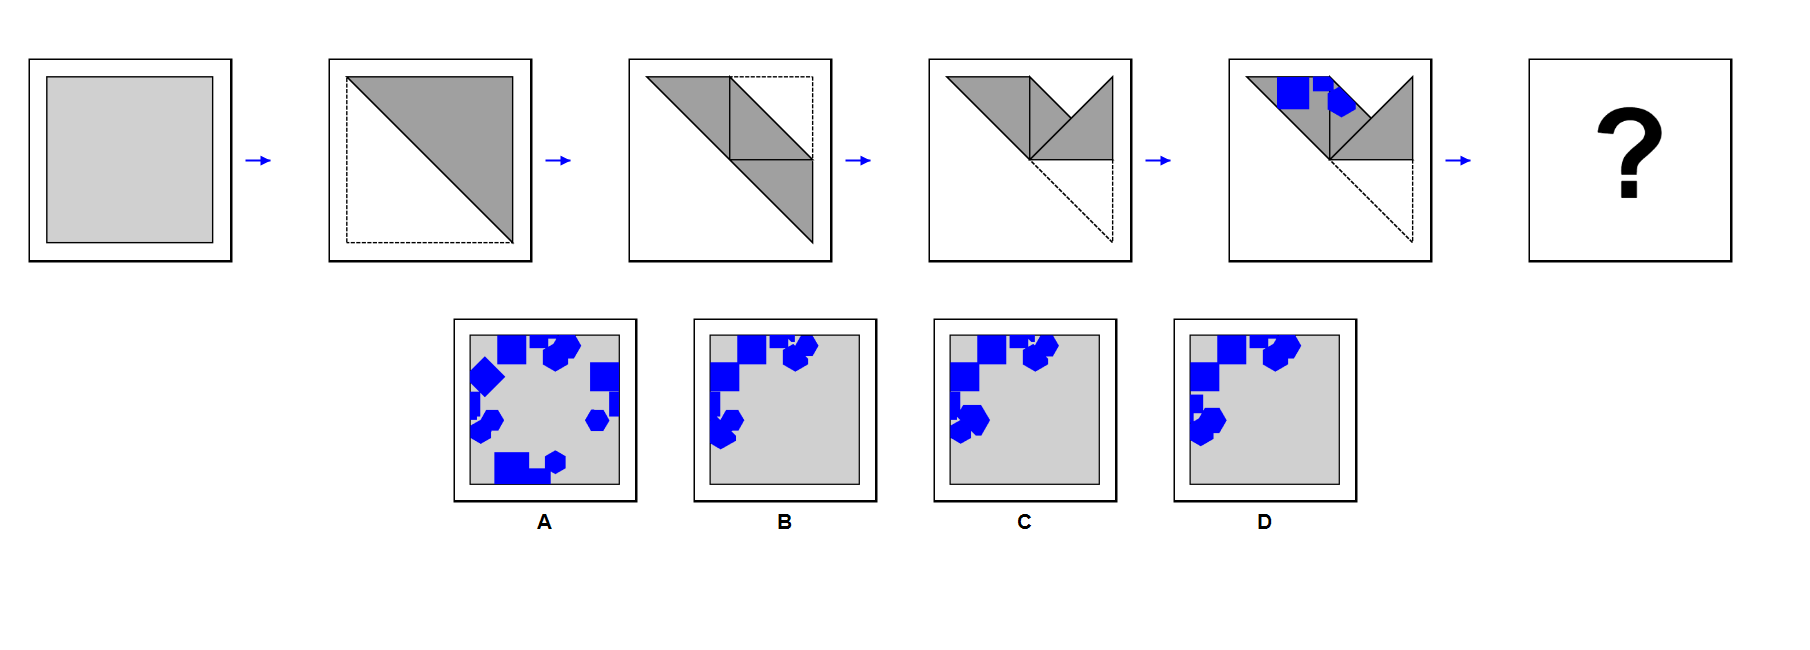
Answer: D